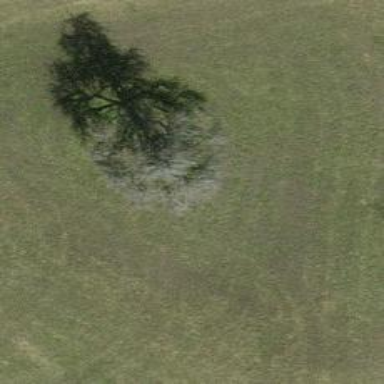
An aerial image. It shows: Urban tree adds touch of nature to the surroundings.